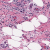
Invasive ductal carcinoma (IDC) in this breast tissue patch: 0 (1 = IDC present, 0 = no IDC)